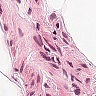
Metastatic tissue present: no